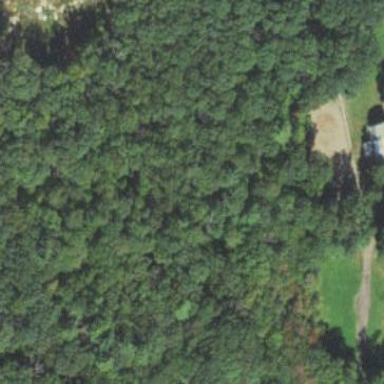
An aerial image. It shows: Mixed woodland with various types of leaves.